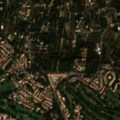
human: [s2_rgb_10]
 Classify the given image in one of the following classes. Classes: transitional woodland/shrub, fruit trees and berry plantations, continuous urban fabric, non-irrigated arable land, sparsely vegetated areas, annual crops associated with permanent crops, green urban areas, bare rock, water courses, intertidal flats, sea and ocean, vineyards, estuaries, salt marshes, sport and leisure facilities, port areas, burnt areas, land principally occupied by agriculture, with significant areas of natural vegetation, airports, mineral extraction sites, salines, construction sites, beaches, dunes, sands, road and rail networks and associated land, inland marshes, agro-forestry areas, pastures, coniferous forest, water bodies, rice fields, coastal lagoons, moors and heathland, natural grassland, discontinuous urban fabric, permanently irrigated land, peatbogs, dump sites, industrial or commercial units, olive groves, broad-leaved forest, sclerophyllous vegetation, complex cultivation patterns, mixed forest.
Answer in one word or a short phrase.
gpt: sport and leisure facilities, land principally occupied by agriculture, with significant areas of natural vegetation